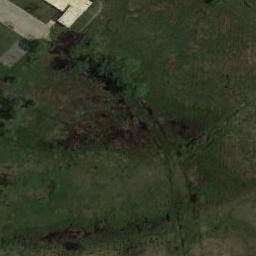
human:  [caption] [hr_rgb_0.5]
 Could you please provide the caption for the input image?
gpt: The meadow is next to the house and trees .

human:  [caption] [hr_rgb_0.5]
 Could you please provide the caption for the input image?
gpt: Some trees are on the meadow .

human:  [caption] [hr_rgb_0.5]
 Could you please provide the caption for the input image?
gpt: This meadow has dense grasses and some trees .

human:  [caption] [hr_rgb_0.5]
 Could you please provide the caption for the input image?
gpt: The entire image is dominated by grass .

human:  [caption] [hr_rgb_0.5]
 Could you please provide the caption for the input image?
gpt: There are some trees on the meadow .